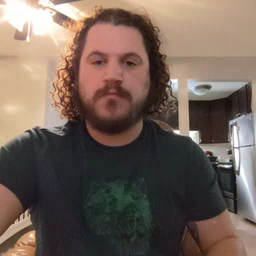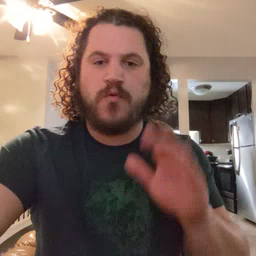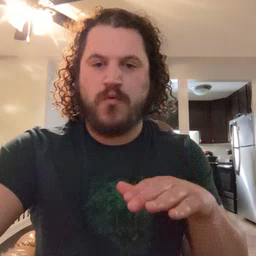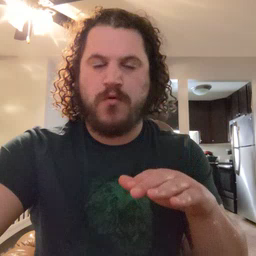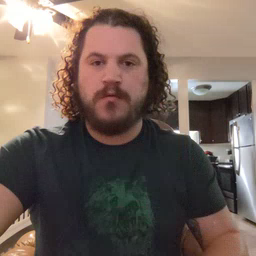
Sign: on